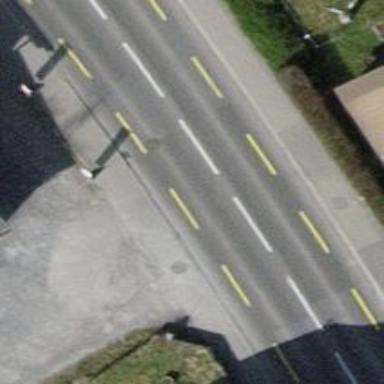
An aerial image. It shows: Primary highway with asphalt surface. It has sidewalks on both sides and soft cycle lane.